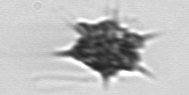
Label: Dictyocha